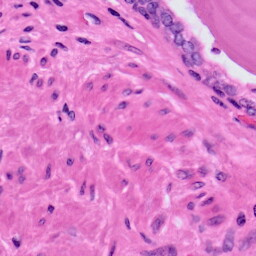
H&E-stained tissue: Prostate